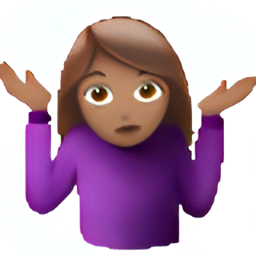
Name: woman shrugging type 4
Emoji: 🤷🏽‍♀️
Group: People & Body
Sub-group: person-gesture